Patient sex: M
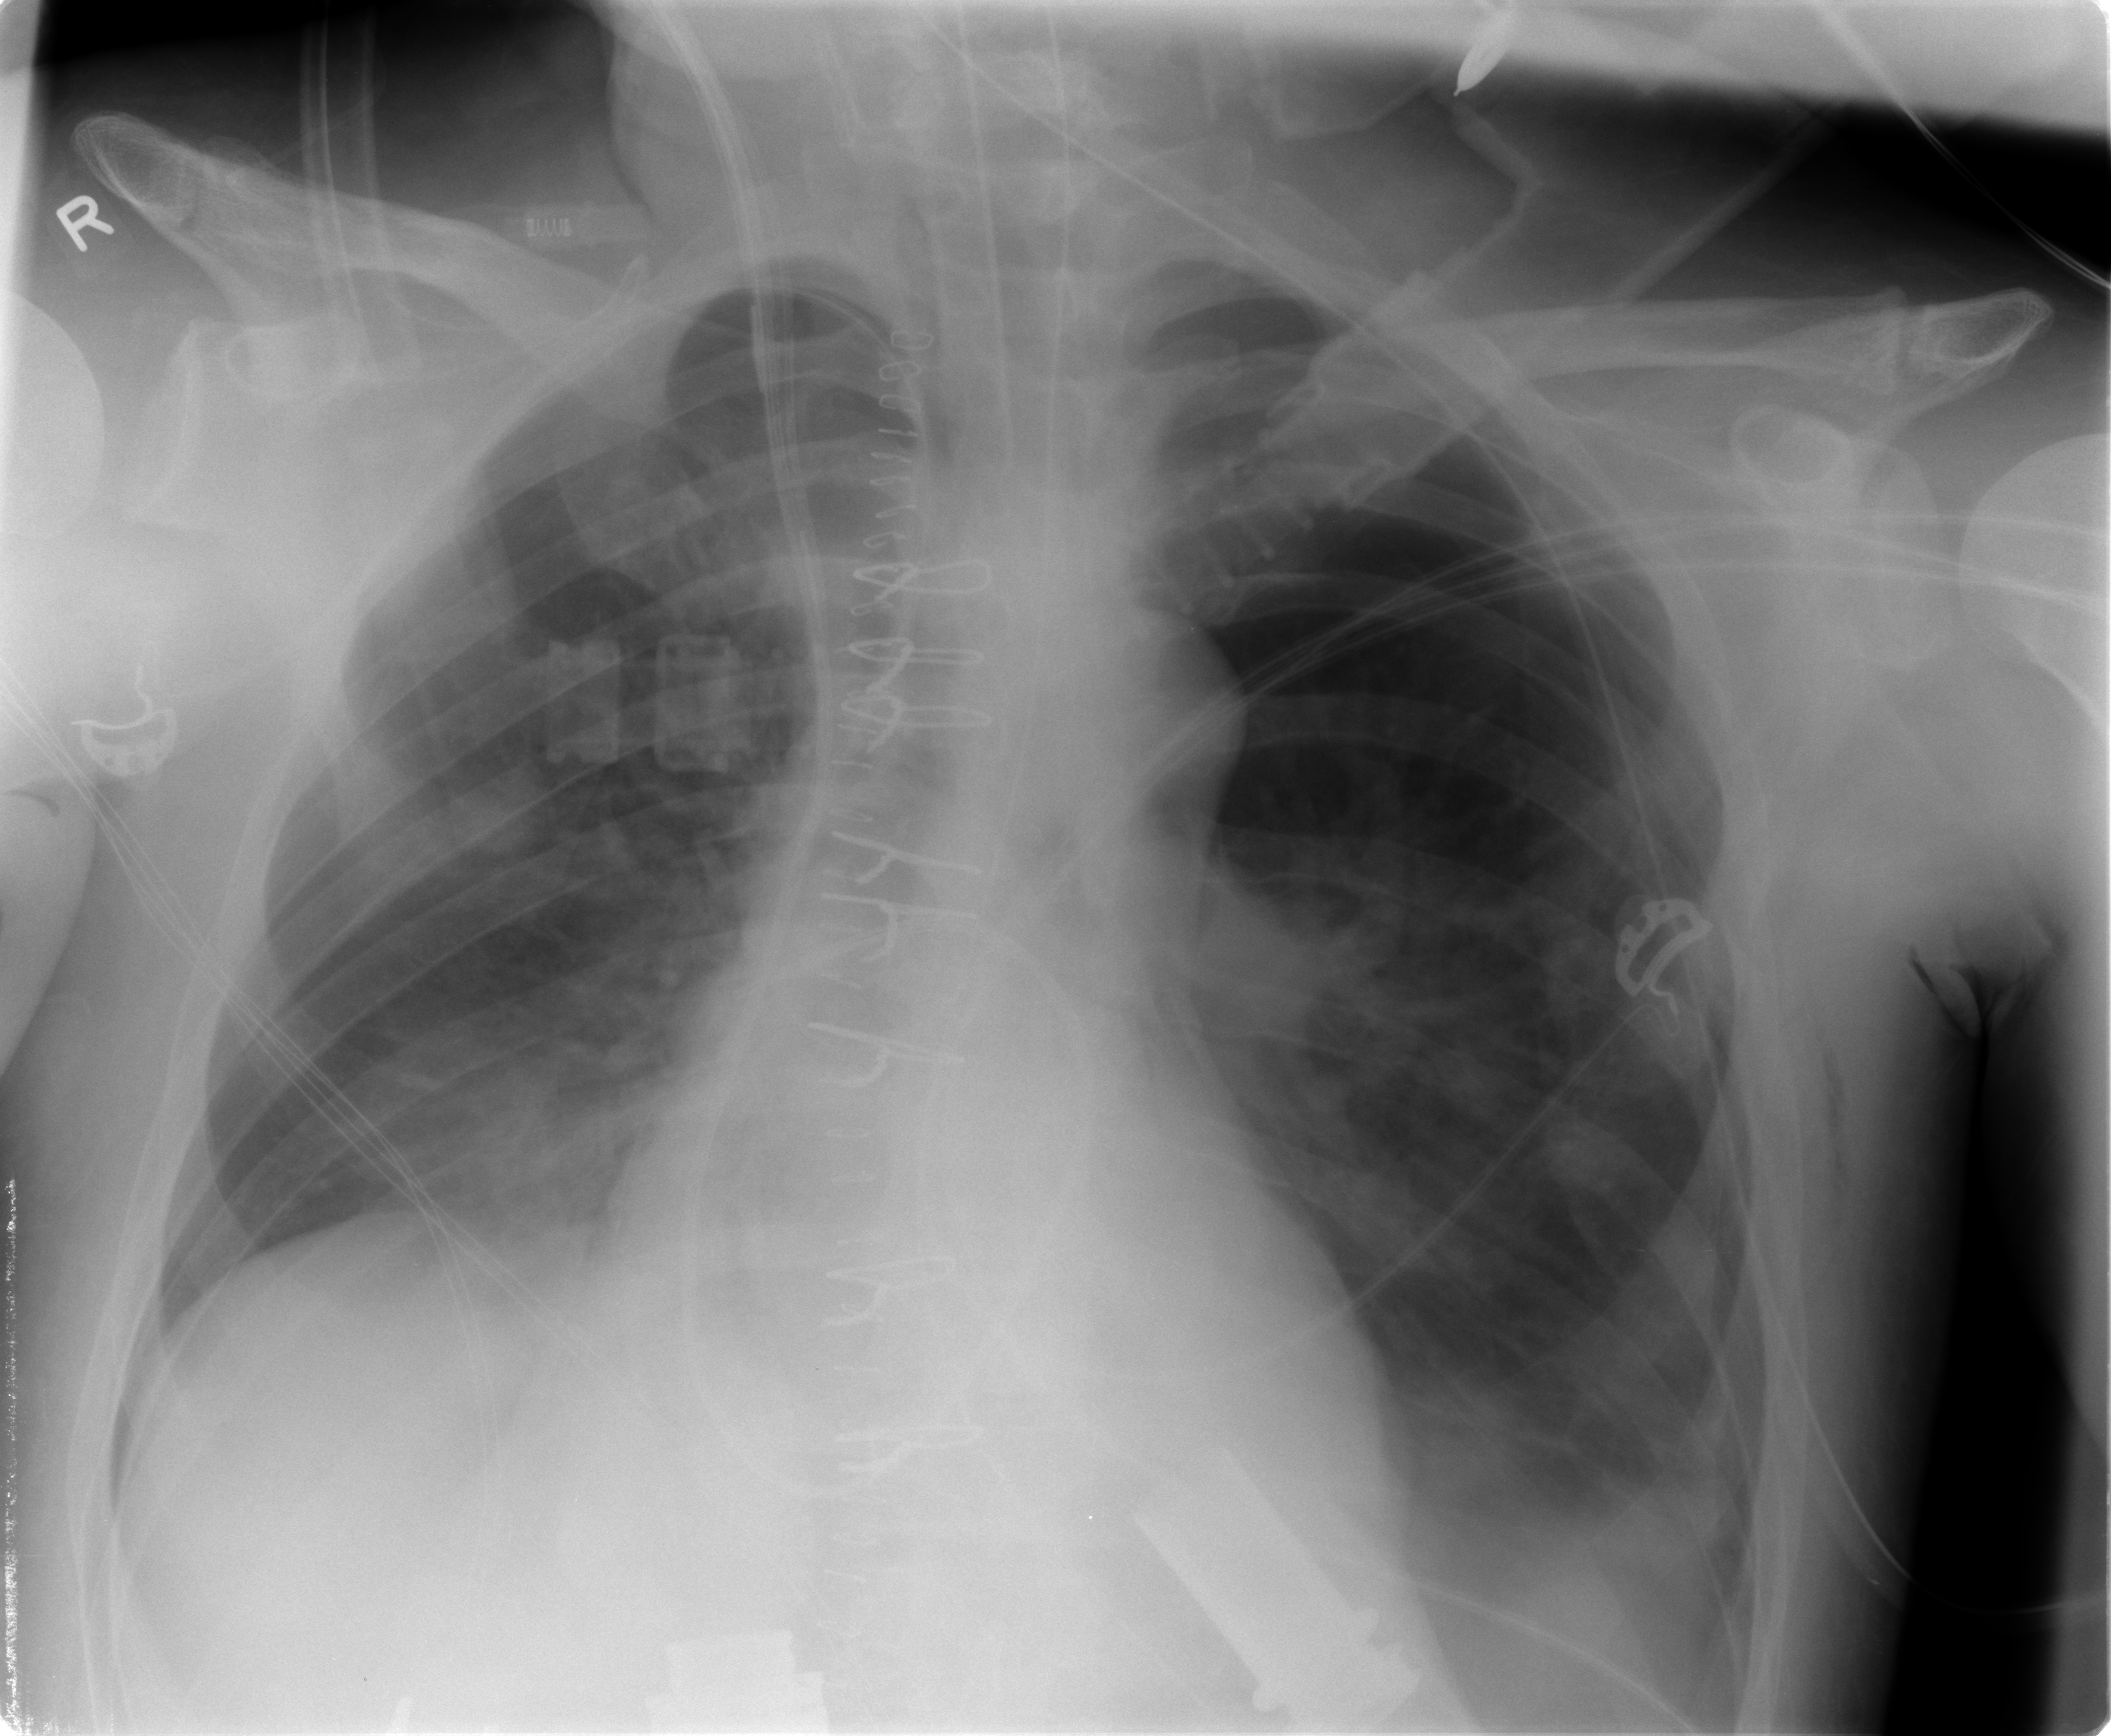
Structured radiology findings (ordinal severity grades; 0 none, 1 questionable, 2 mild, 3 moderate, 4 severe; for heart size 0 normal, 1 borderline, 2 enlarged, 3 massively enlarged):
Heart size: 0
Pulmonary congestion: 2
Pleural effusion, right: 0
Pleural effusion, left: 2
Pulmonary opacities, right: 0
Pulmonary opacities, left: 2
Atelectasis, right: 2
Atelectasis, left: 3